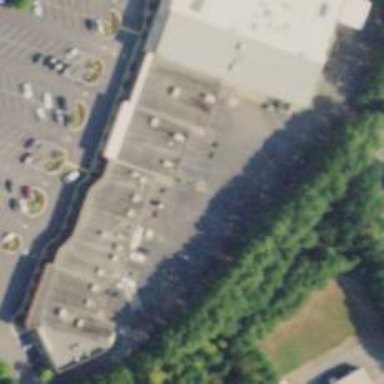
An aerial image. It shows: Retail building.